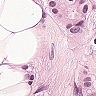
Metastatic tissue present: yes